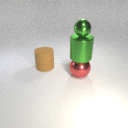
large red metal sphere below large green metal cylinder